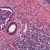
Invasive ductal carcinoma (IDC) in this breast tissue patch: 0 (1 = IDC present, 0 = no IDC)